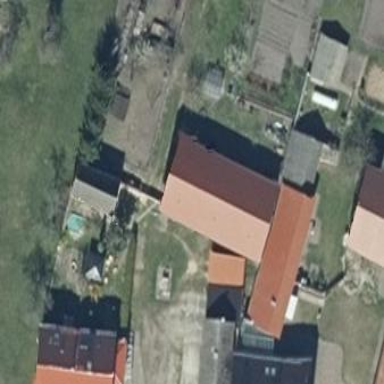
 where the roof is oriented along the structure."